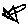
Label: star